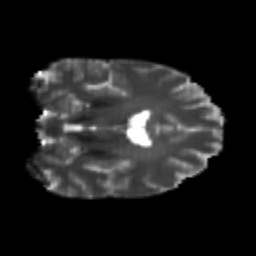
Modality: T2w
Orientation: coronal
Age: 25
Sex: female
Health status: healthy
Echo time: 0.074 s